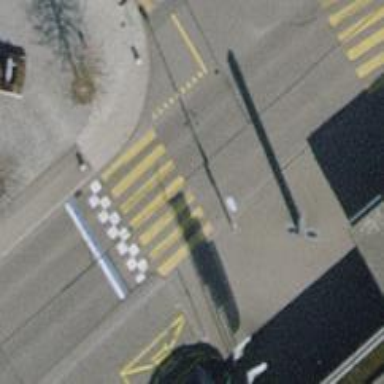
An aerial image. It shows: Uncontrolled zebra crossing on the road.